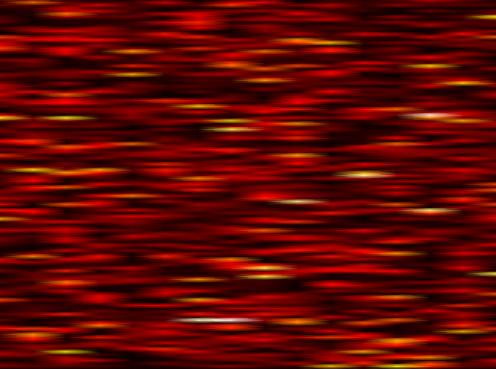
Label: FBMC